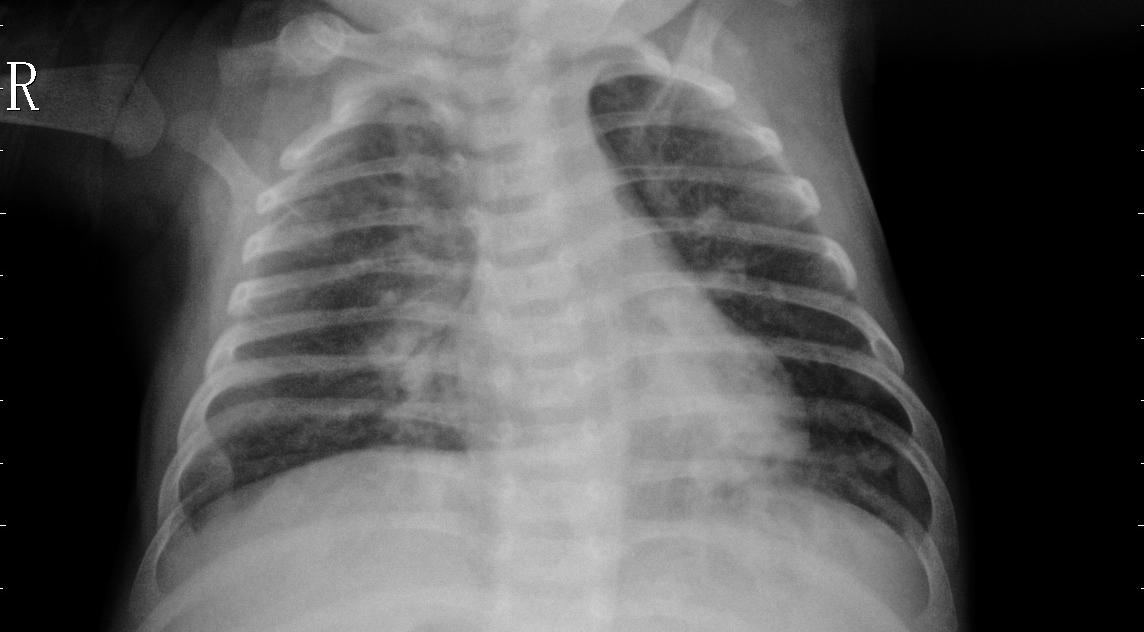
Diagnosis: PNEUMONIA